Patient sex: M
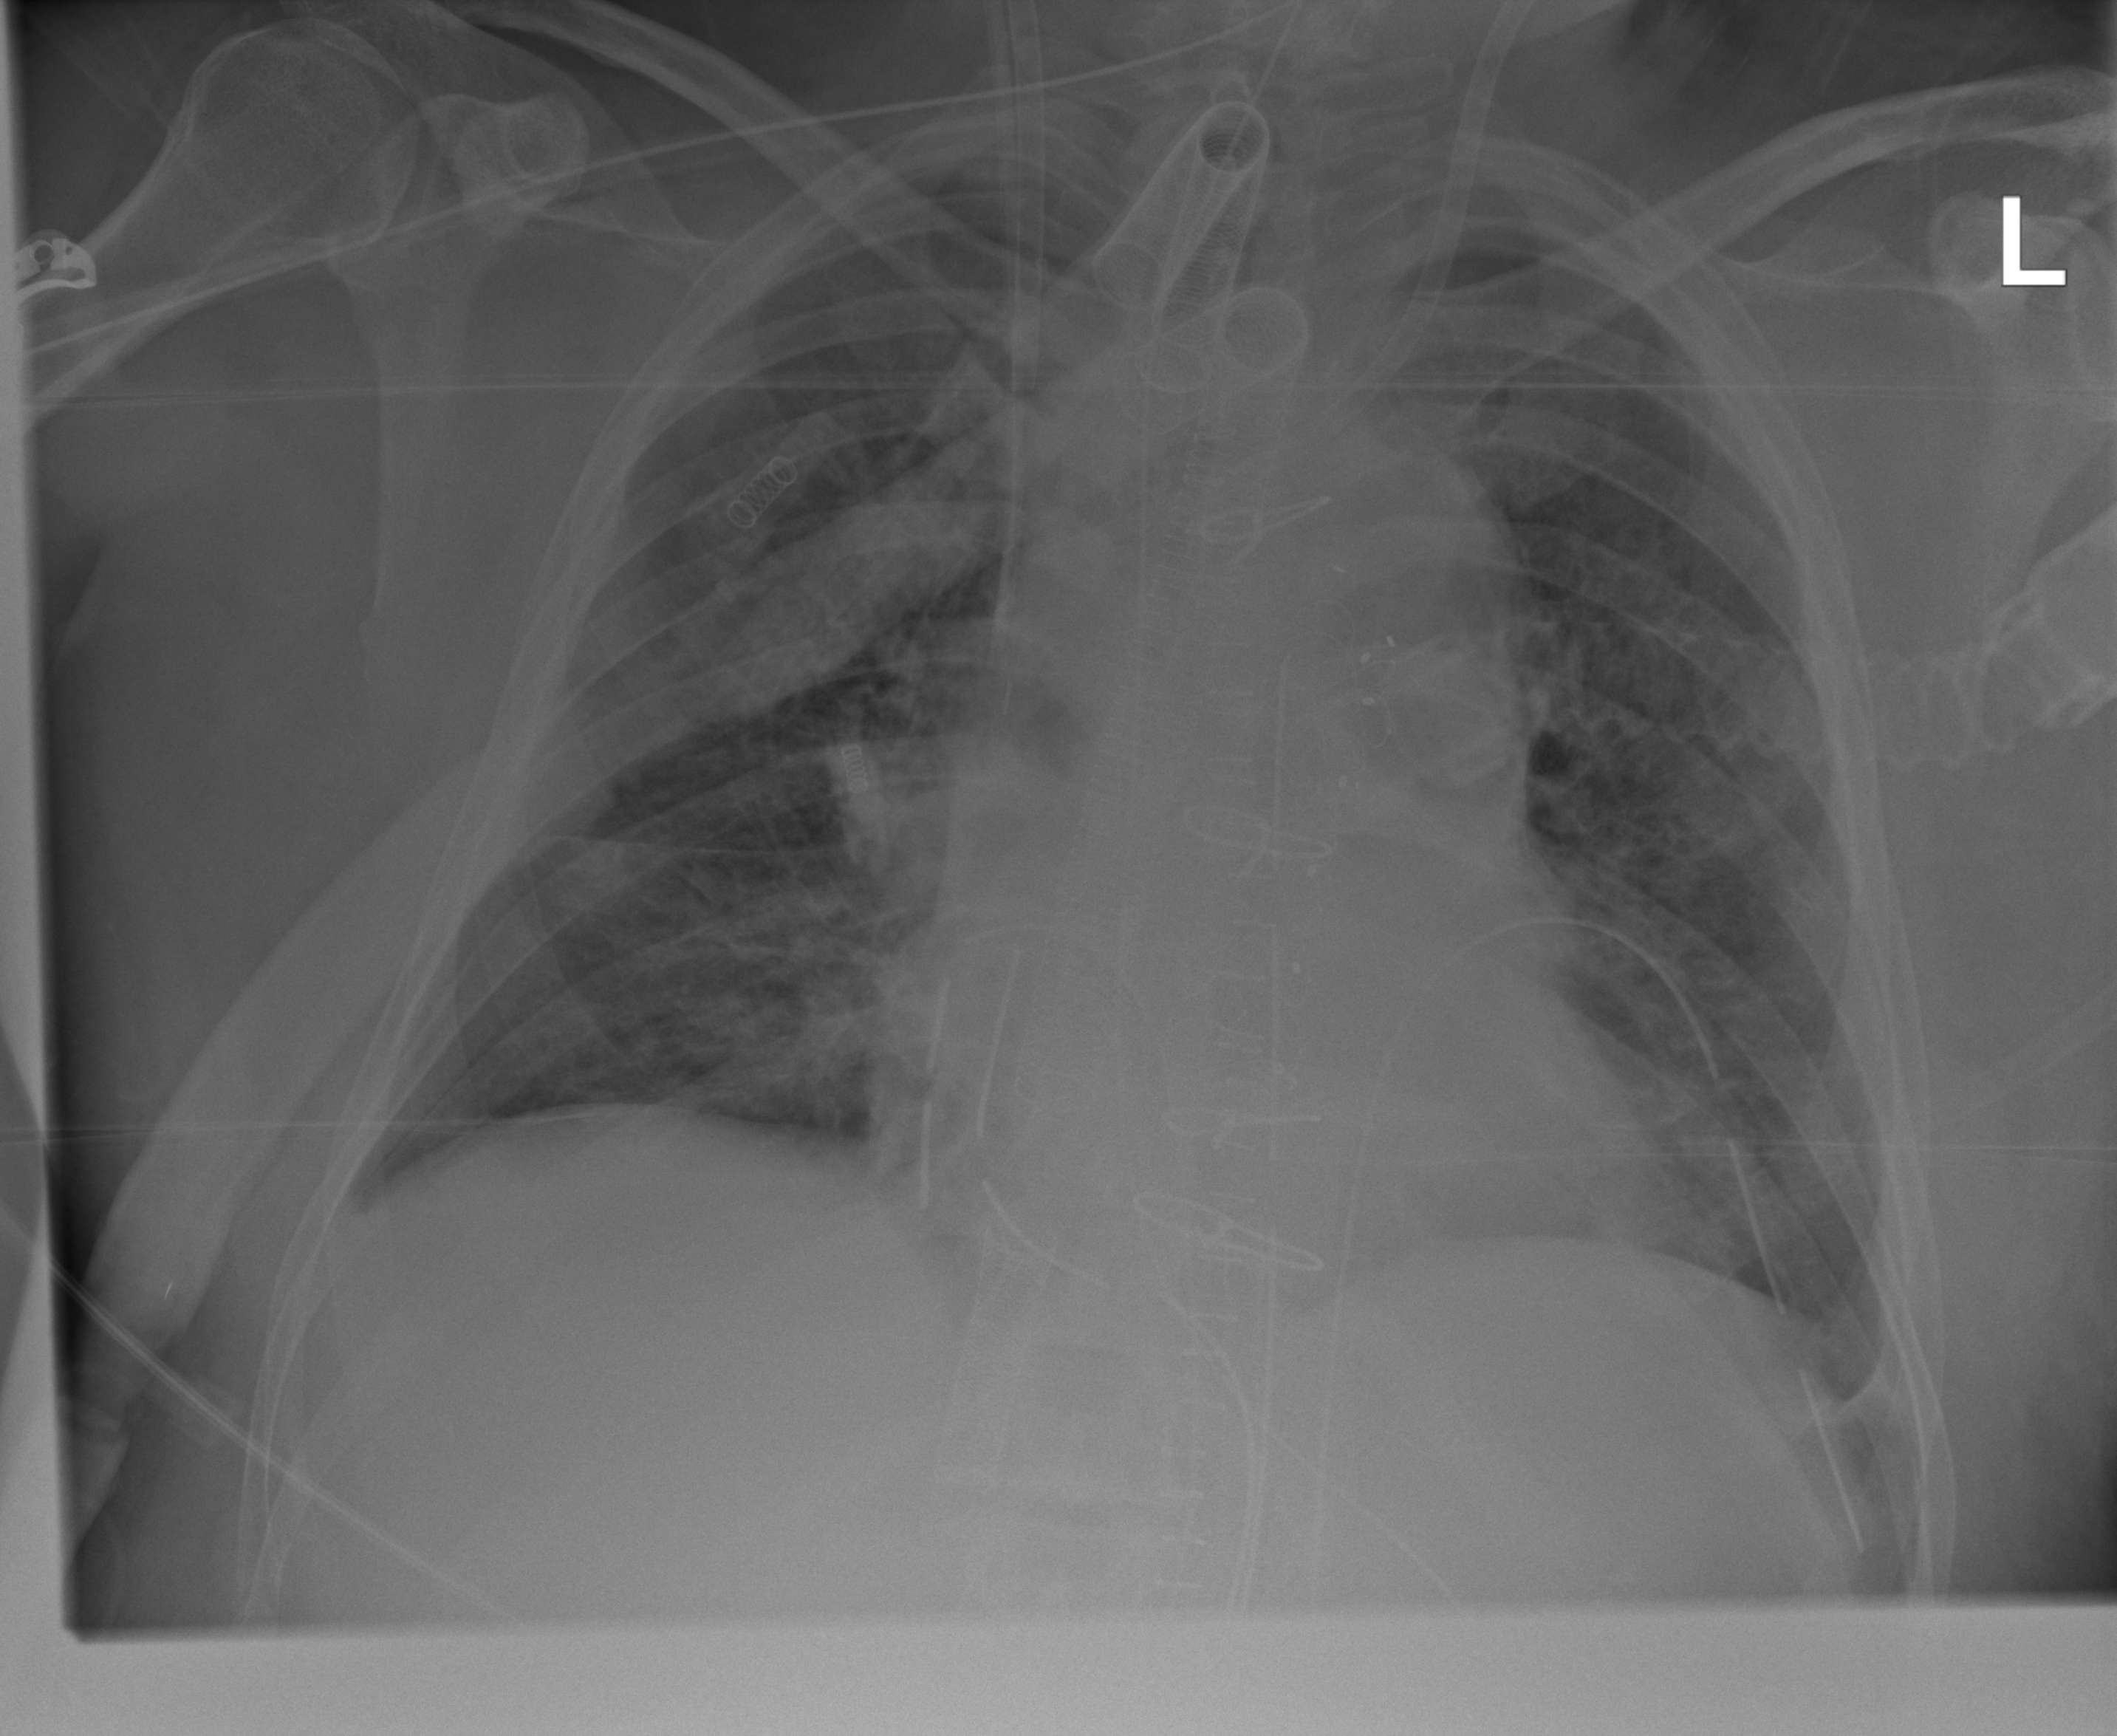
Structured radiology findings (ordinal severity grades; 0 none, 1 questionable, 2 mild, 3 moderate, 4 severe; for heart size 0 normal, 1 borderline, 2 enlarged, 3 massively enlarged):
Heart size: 1
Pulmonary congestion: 0
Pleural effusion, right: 1
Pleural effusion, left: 1
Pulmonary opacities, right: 2
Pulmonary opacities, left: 2
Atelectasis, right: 2
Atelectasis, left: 2